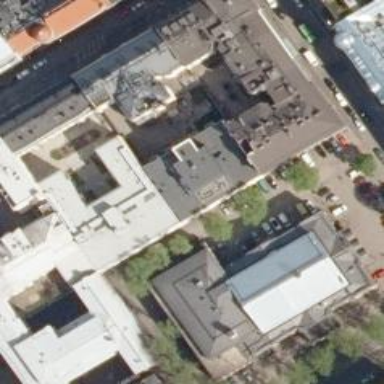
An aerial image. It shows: Public theater with gabled roof.